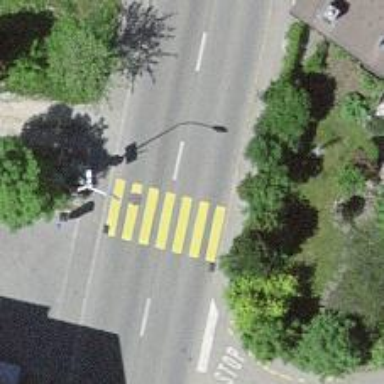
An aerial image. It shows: Uncontrolled road crossing.